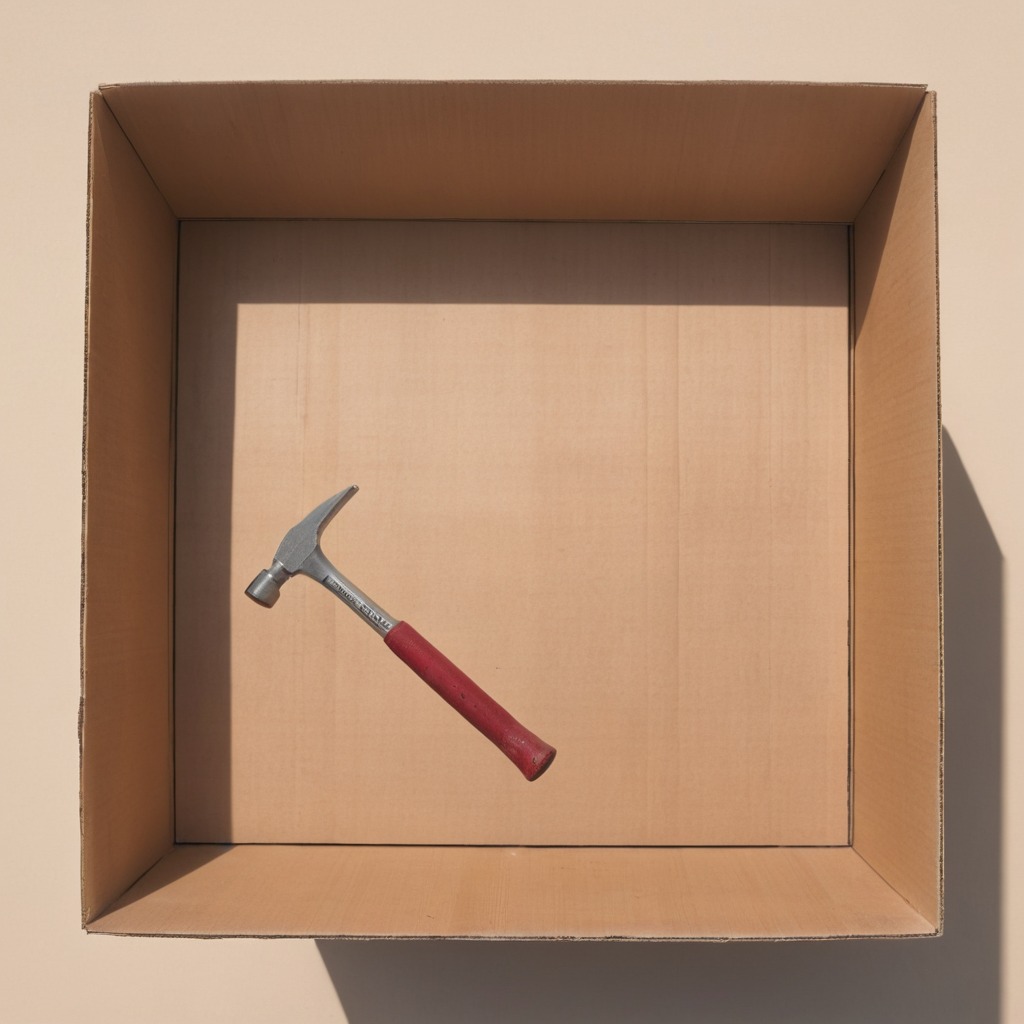
A hammer lying on a clean dry cardboard box surface in an outdoor workshop during daytime bright natural light soft shadows slightly creased but